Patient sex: M
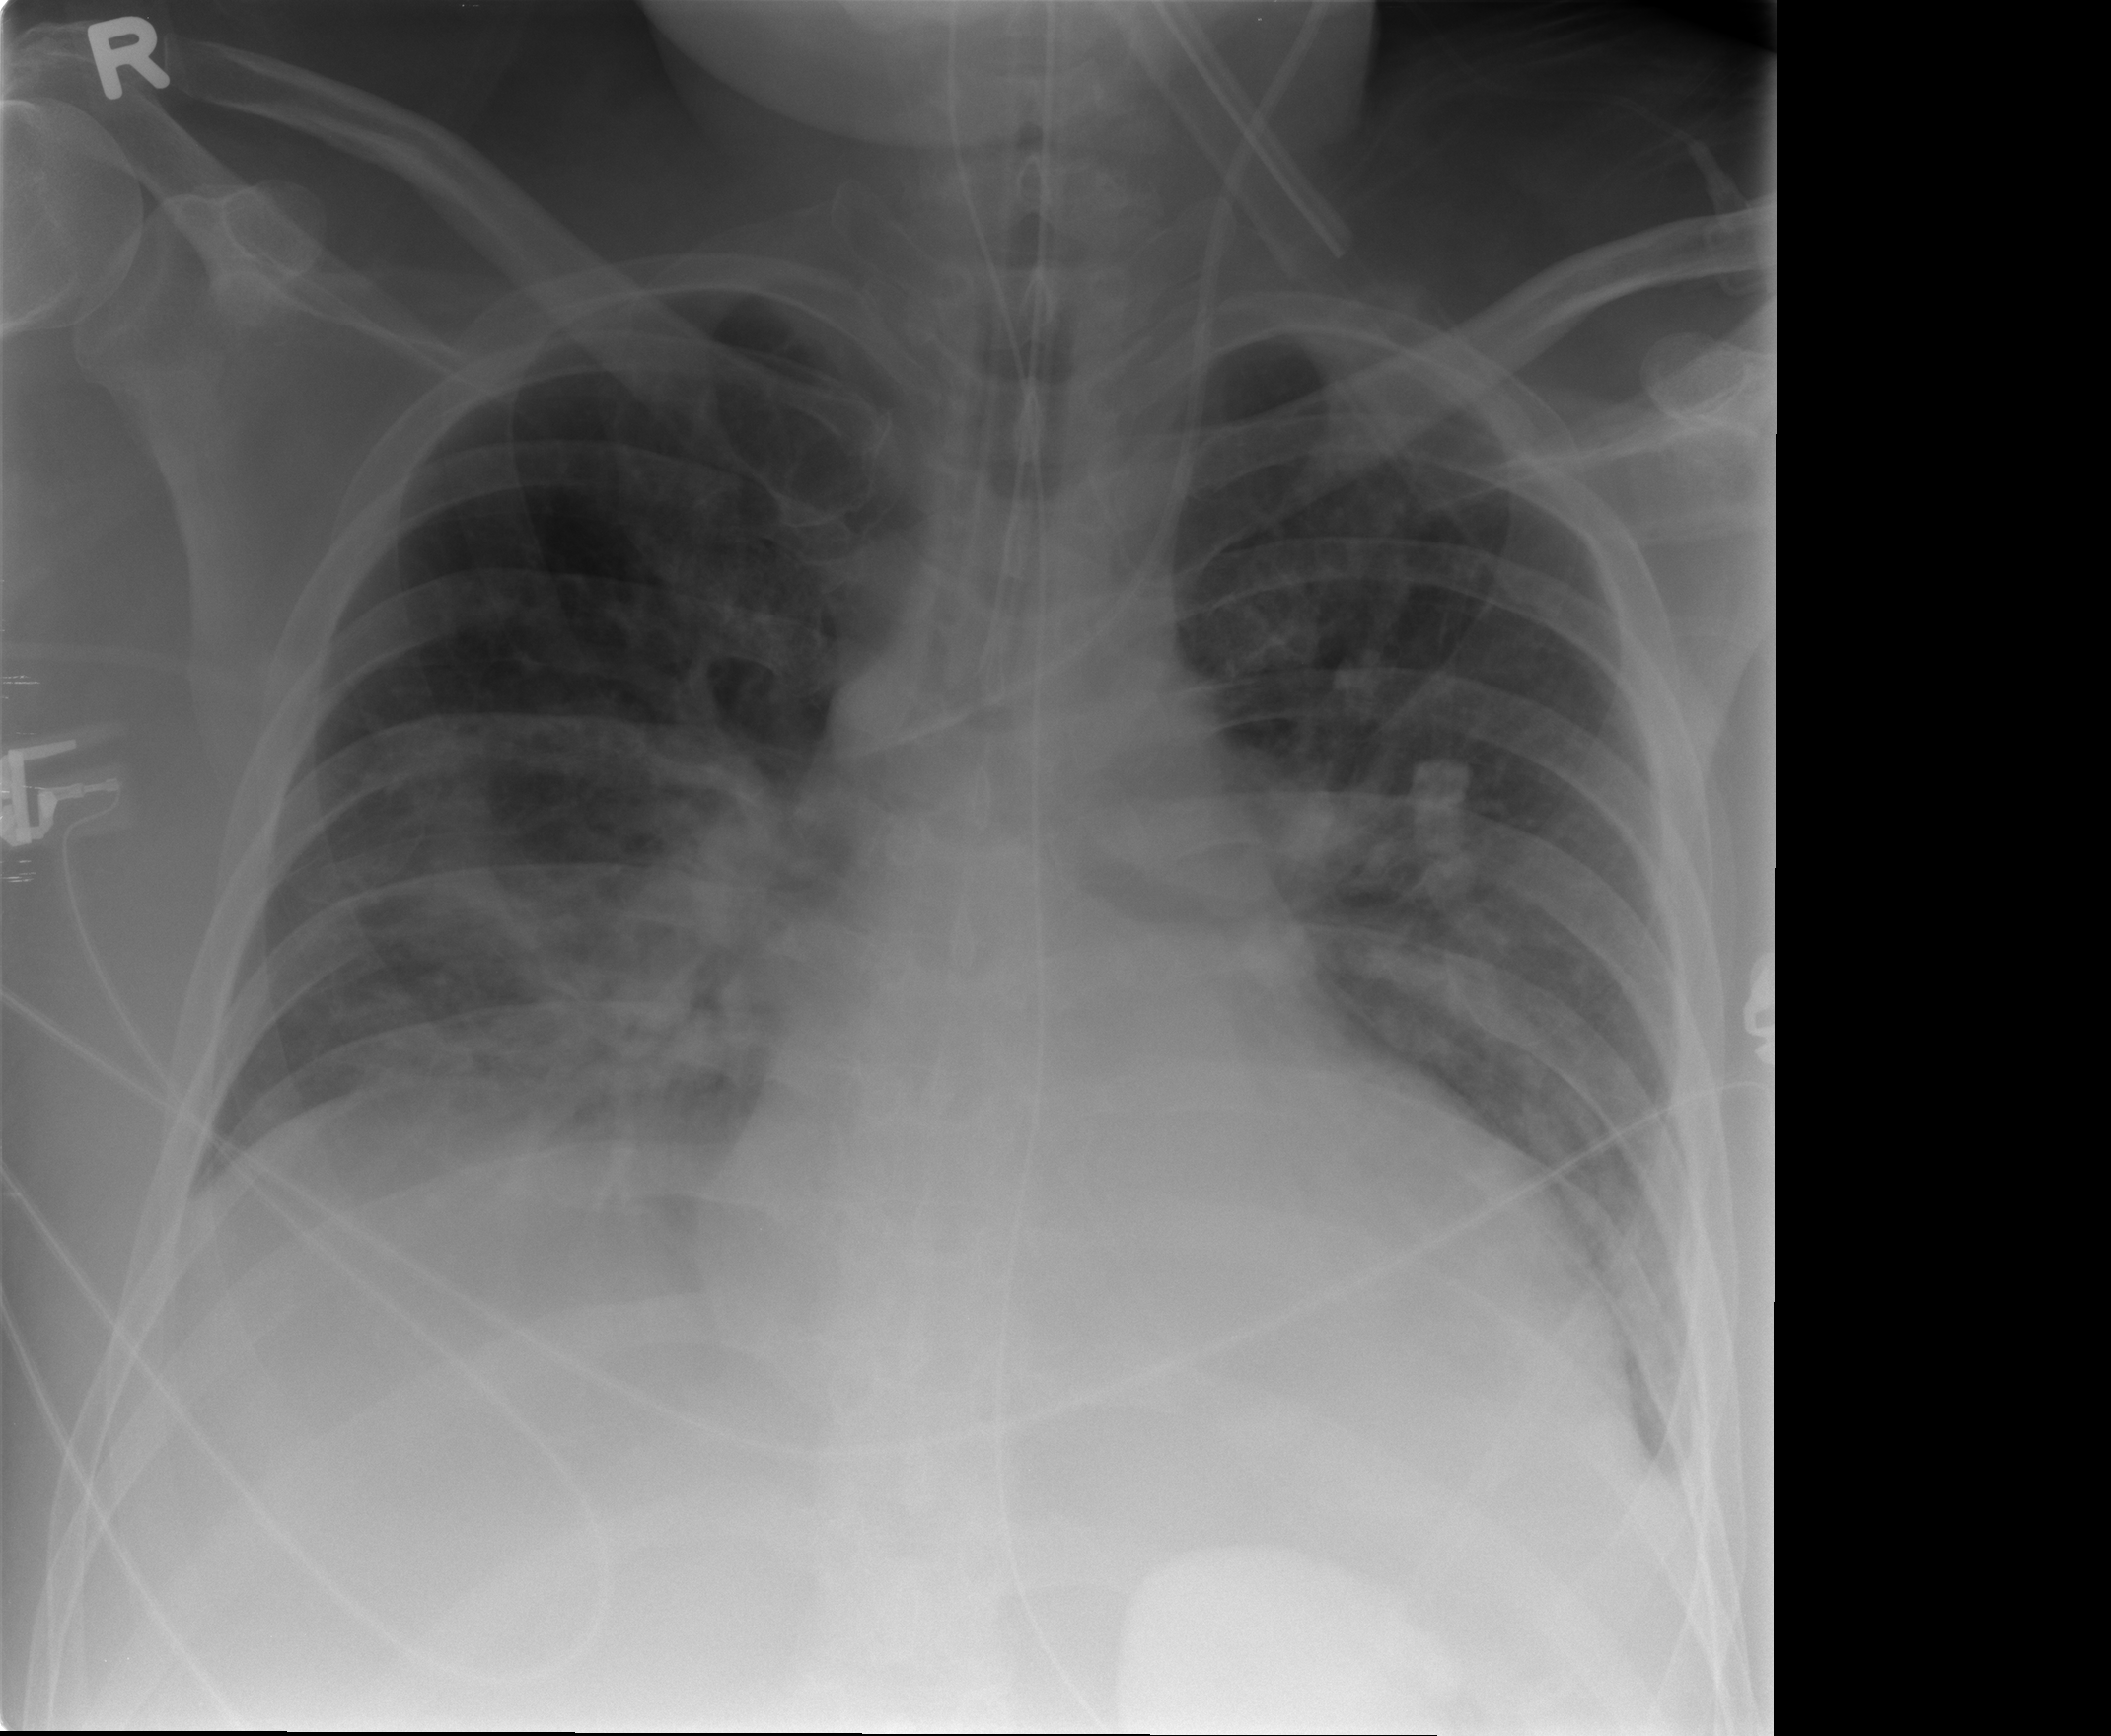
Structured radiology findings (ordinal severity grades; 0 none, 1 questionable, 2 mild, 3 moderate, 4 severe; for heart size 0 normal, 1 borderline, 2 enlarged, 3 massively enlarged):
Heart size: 0
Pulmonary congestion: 3
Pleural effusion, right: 0
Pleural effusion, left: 1
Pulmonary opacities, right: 2
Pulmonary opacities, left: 0
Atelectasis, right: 2
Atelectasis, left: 1